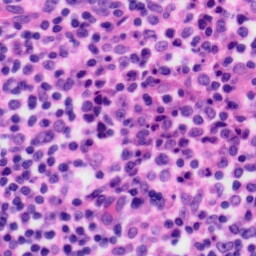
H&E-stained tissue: Tonsil